Aerial crown-view tile of a tropical tree (Barro Colorado Island, Panama), acquired 20250217:
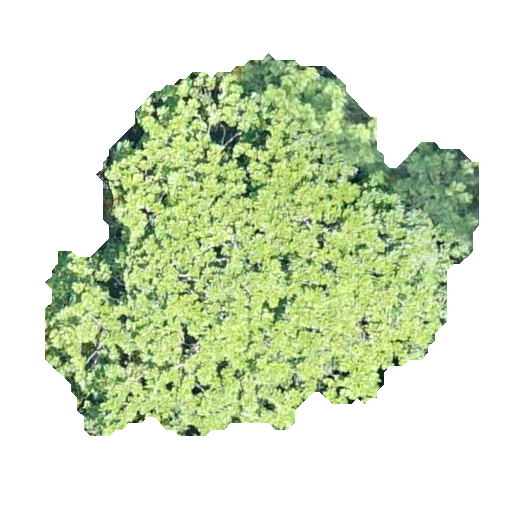
Species: Simarouba amara
GBIF accepted scientific name: Simarouba amara
Crown area: 170.079 m²